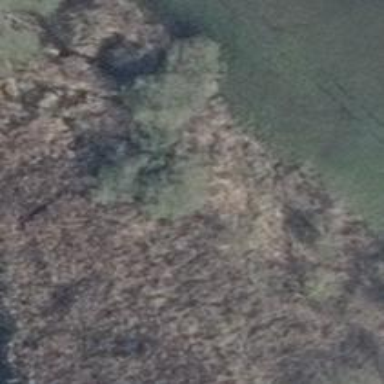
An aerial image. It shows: Patch of scrub vegetation.